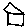
Label: house